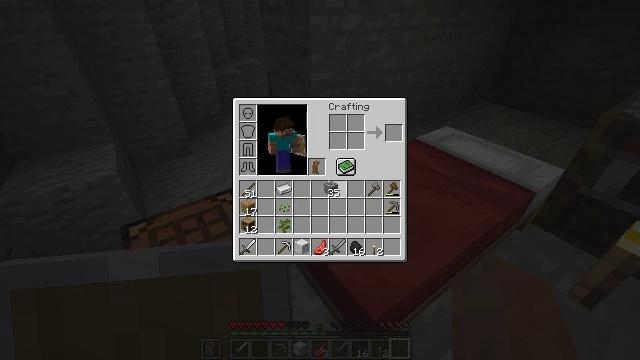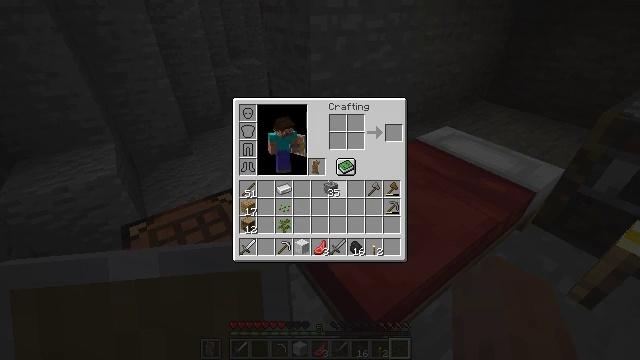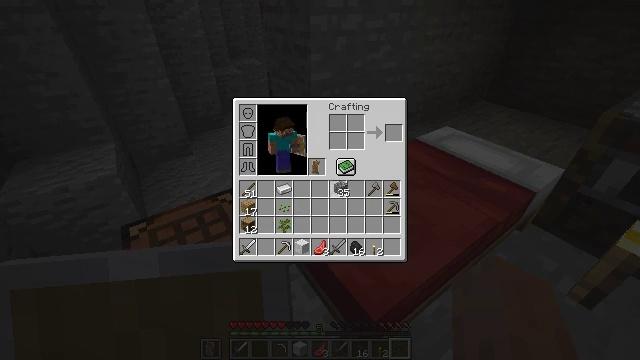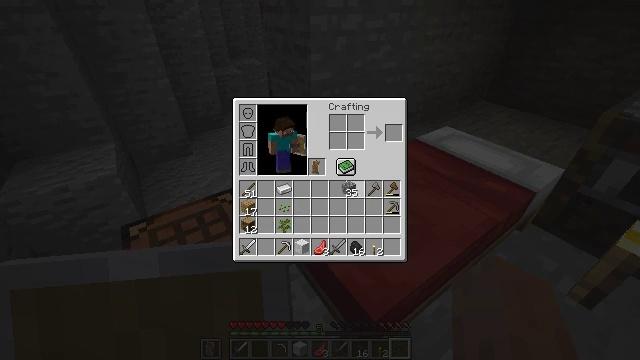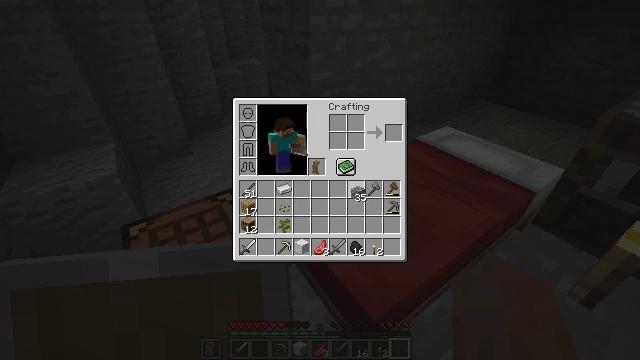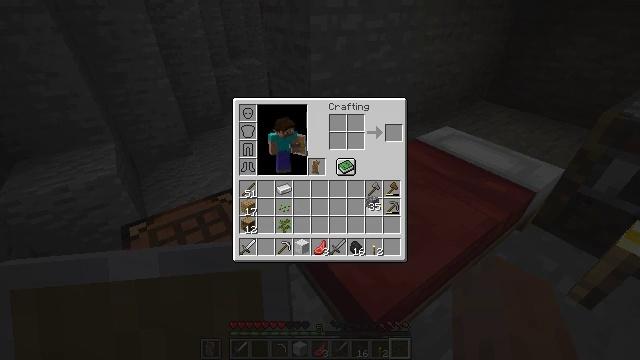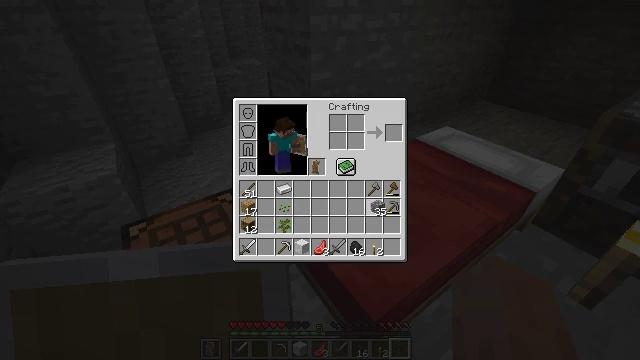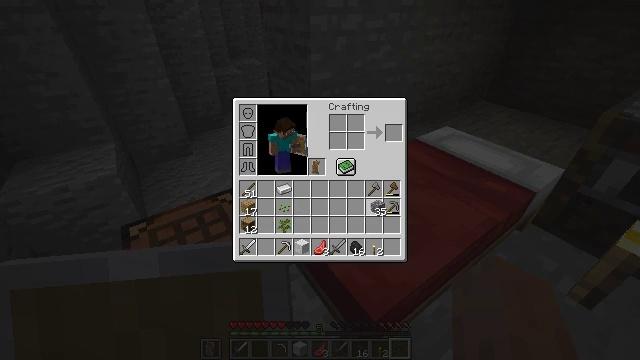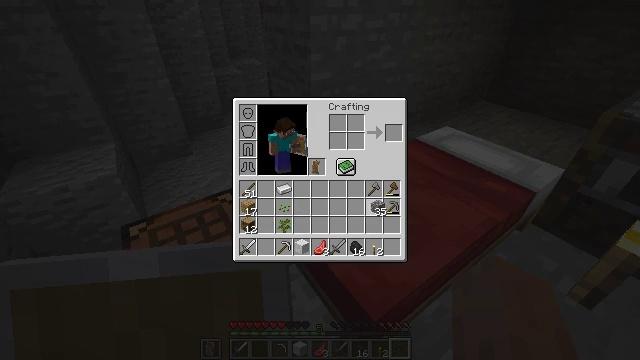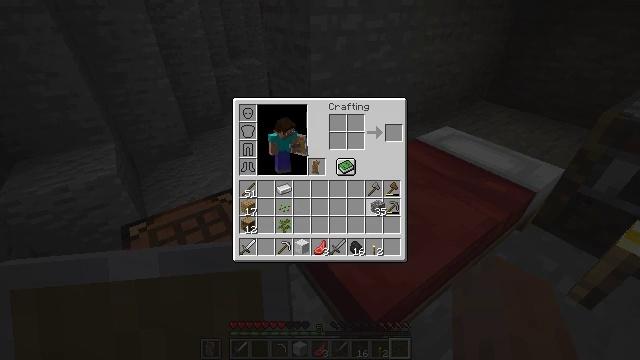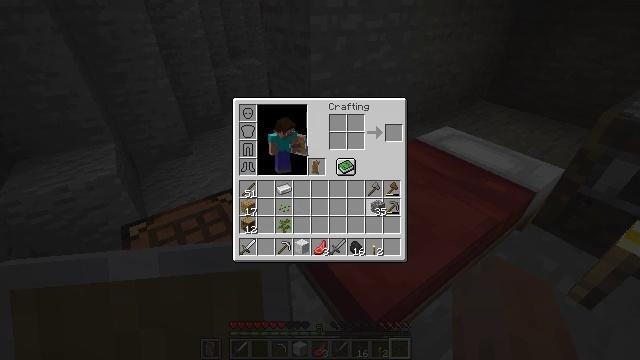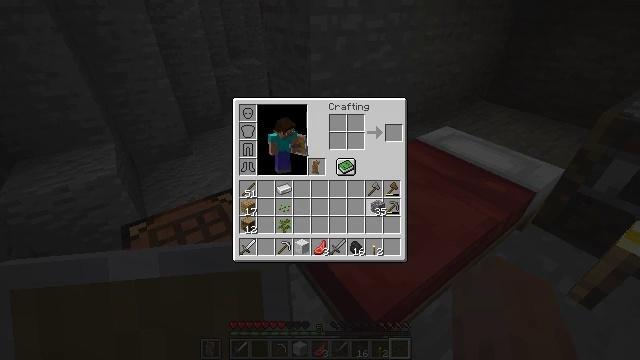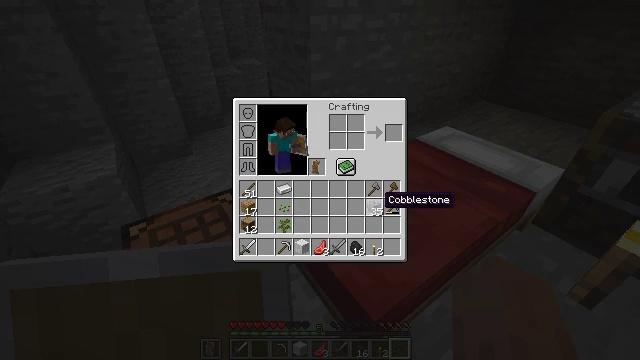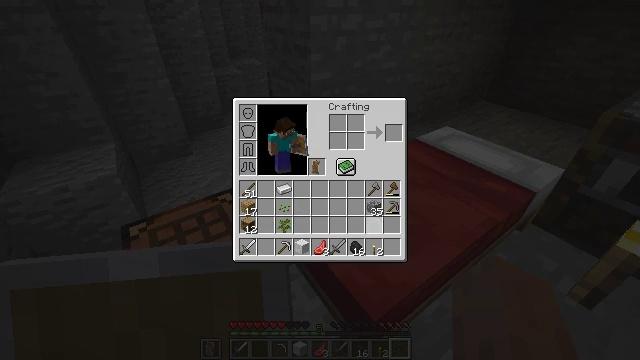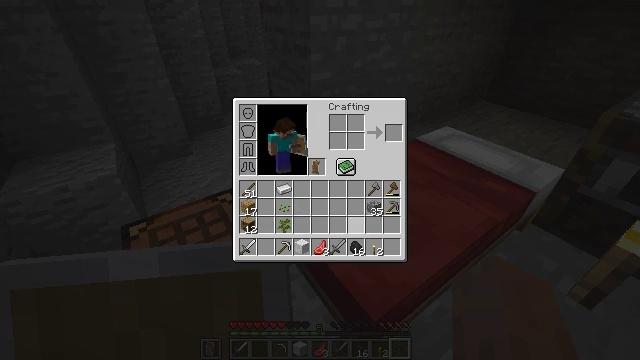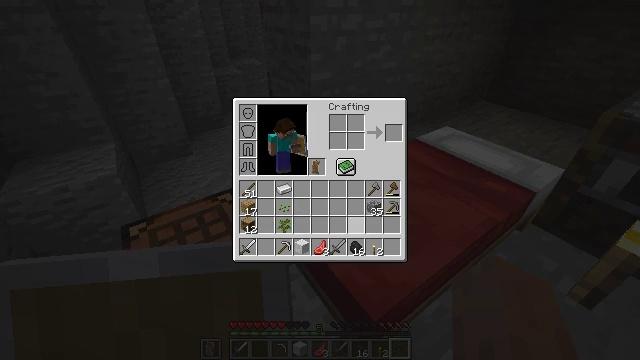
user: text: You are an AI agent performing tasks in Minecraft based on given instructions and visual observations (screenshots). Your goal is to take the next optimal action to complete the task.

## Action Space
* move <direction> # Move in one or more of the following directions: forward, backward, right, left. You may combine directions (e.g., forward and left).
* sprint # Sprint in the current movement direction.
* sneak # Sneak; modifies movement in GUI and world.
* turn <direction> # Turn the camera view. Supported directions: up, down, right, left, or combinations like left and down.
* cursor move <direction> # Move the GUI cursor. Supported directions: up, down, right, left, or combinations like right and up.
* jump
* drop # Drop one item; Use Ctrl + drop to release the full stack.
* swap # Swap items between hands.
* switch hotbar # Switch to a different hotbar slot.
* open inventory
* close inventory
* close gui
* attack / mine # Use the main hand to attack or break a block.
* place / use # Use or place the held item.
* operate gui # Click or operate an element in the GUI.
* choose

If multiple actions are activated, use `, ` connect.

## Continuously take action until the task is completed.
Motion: motion action
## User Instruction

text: Heat raw porkchop in a furnace to craft cooked porkchop.
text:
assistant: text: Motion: operate gui
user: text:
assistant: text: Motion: cursor move right, operate gui
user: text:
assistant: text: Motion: cursor move right
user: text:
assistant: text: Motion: cursor move right
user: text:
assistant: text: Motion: cursor move right and down
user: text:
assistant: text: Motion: no_op
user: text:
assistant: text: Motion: no_op
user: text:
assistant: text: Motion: no_op
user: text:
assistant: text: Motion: operate gui
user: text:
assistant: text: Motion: operate gui
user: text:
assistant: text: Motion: operate gui
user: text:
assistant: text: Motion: no_op
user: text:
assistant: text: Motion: cursor move left and down
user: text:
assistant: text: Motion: cursor move left and down
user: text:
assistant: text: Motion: cursor move down
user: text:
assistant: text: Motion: no_op
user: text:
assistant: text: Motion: no_op
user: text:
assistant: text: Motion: cursor move right
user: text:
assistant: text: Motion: cursor move right
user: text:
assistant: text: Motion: no_op
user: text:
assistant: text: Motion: no_op
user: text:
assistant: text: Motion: operate gui
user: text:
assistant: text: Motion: operate gui
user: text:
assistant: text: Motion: no_op
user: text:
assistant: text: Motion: cursor move left
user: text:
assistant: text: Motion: cursor move left
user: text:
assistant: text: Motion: cursor move left
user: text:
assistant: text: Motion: no_op
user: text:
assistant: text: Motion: no_op
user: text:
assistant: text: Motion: no_op